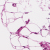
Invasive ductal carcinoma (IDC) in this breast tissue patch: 0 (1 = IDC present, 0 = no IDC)